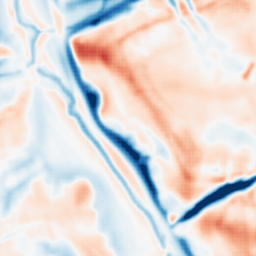
Category: multiscale
Decomposition family: dog_multiscale
Decomposition parameters: sigma_ratio: 1.4
n_scales: 5
base_sigma: 2
Upsampling method: sinc_blackman
Upsampling parameters: scale: 4
kernel_size: 8
Upsampling scale: 4